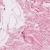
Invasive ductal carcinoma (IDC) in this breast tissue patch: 0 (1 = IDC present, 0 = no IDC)